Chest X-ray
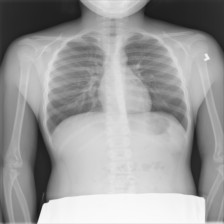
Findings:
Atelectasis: negative
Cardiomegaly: negative
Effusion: negative
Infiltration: negative
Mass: negative
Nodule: negative
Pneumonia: negative
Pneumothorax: negative
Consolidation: negative
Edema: negative
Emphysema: negative
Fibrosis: negative
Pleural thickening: negative
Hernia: negative